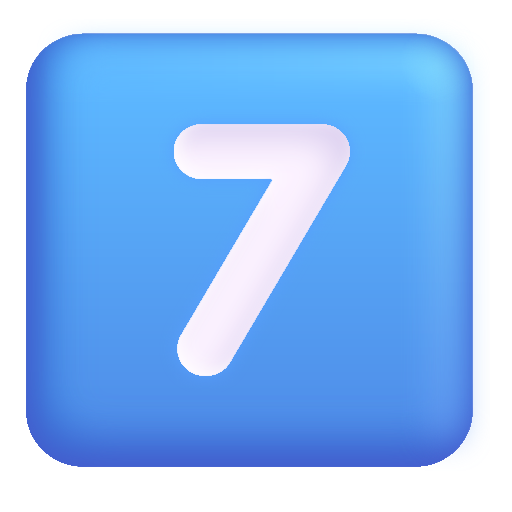
keycap 7 color